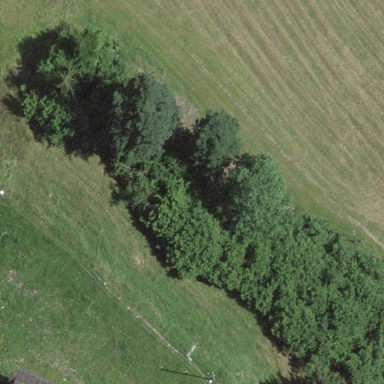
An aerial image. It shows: Forest area.